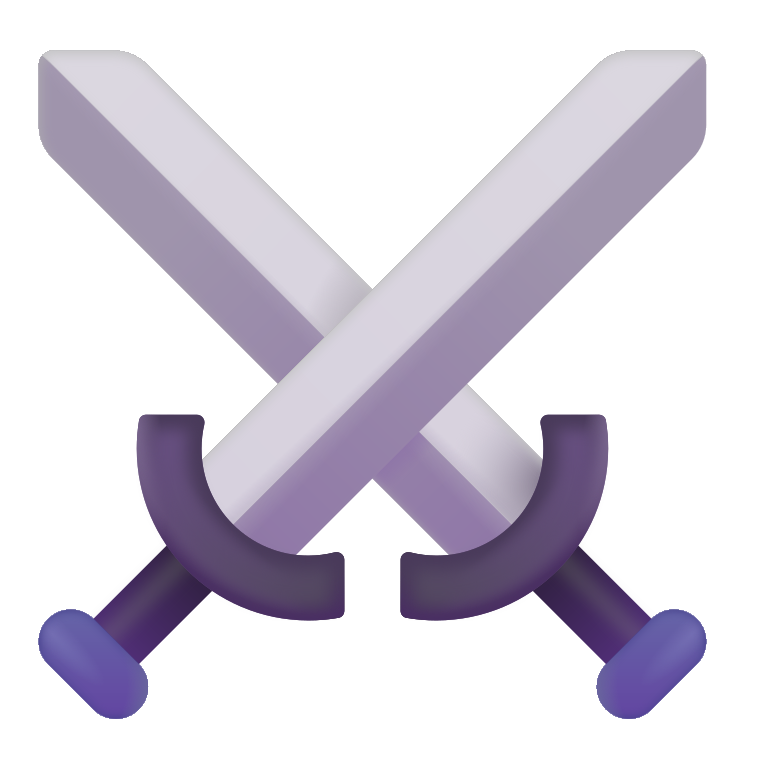
crossed swords color